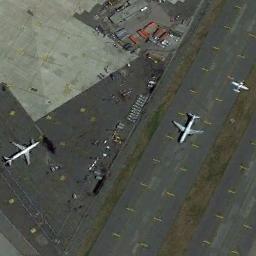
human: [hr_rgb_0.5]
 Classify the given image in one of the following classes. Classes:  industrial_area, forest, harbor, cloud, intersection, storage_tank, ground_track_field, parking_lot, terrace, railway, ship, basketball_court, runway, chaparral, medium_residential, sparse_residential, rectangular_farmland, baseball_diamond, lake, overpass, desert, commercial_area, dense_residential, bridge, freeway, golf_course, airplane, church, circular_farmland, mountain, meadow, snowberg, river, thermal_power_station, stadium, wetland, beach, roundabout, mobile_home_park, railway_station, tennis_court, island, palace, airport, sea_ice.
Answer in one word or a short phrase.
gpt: airplane